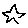
Label: star